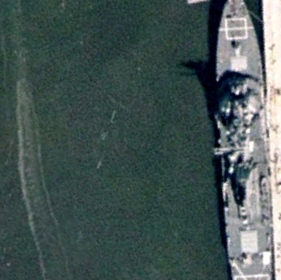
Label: Arleigh_Burke-class_destroyer